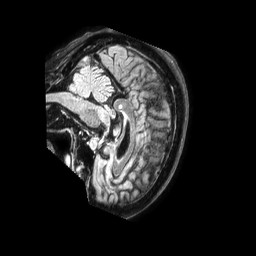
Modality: FLAIR
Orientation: sagittal
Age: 65
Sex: female
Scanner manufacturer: philips
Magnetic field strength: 1.5 T
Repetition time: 4.8 s
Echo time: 0.3582 s